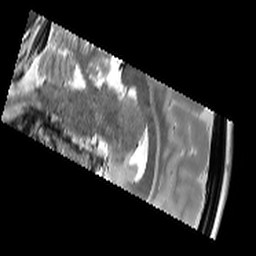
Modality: T2starw
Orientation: sagittal
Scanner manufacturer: siemens
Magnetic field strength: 3 T
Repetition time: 8.1 s
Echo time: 0.05 s